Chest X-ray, PA view. Patient: 11 years old, sex F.
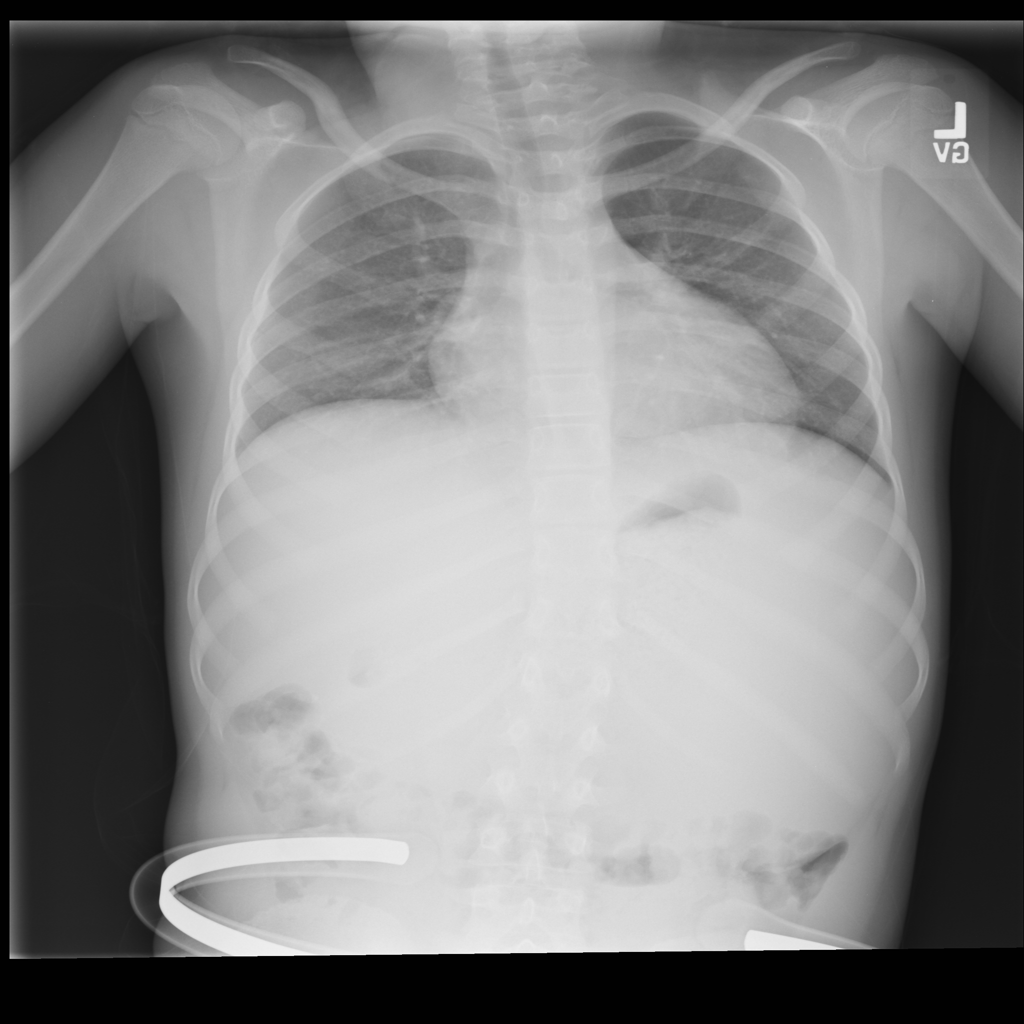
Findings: No Finding